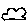
Label: cloud